Interaction volume radius: 5 \u00c5
Interaction volume height: 10 \u00c5
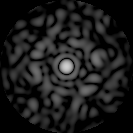
Disorder parameter: 0.8214